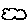
Label: cloud